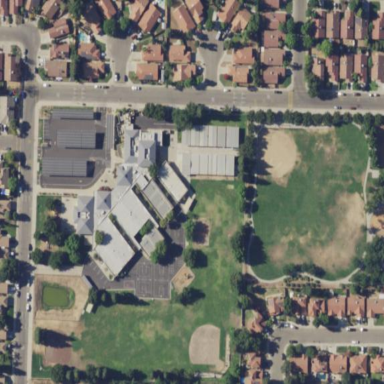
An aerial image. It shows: School.